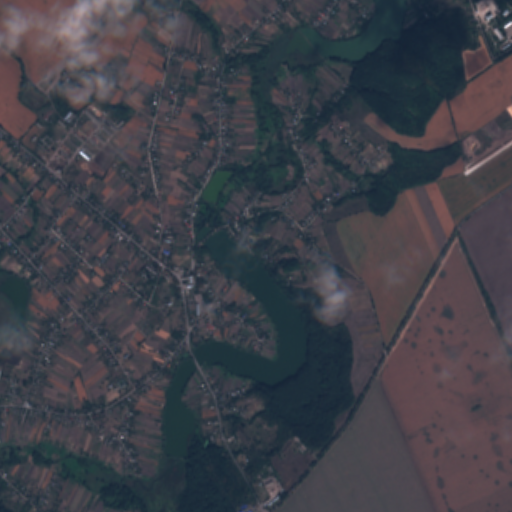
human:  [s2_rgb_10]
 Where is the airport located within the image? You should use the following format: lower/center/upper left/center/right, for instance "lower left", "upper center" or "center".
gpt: The airport is located in the upper right of the image.
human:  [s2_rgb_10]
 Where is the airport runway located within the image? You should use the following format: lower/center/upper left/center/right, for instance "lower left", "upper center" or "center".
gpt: The airport runway is located in the upper right of the image.
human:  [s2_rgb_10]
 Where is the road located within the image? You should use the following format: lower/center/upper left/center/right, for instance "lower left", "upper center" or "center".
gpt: There is no road in the image.